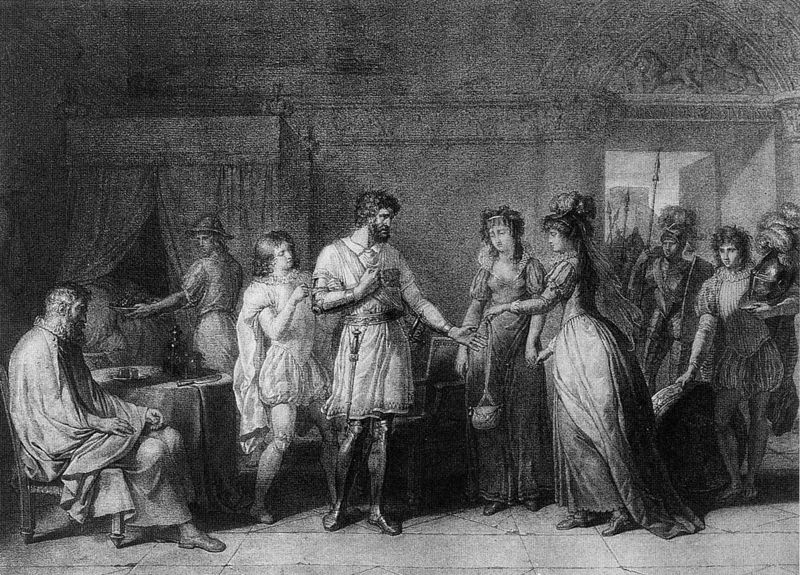
Titel: Der Edelmut des Bayard, Der Edelmut des Bayard
Künstler: Anne Louis Girodet Trioson
Institution: Privatsammlung
Schlagwörter: dunkel, gruppe, hand, kampf, mann, meer, schatten, weiß, frauen, menschen, mädchen, sitzen, damen, fenster, frau, grau, hell, hut, hüte, kleid, kleider, männer, raum, schmuck, schwarz, stuhl, stühle, szene, säule, säulen, tisch, tür, zeichnung, zimmer, dame, haus, schloss, tuch, fest, gesellschaft, rock, bart, bärte, flasche, wand, arme, diener, geschichte, historie, mensch, stehen, stein, innenraum, tischdecke, vorhang, boden, interieur, mantel, tücher, adel, decke, innen, klassizismus, tochter, vater, theater, diadem, pferd, helldunkel, beine, federbusch, relief, parkett, stab, grafik, graphik, monochrom, hof, saal, figuren, krieg, gefolge, historienbild, lanze, soldaten, langeweile, vorhänge, goya, bett, stuck, durchgang, kammer, ankleiden, fein, tor, schild, offen, wage, antike, knabe, philosoph, abschied, kohle, hall, druck, schwarz-weiss, radierung, stich, fliesen, uniform, waffen, soldat, kugel, napoleon, helm, stiefel, herrscher, beutel, geschenk, tasche, ehemann, ritter, armee, rüstung, rom, fries, öffnung, helme, skulpturen, verschwommen, handtasche, spitzbogen, totenbett, antik, toga, empfang, schlos, kostüme, menschengruppe, baldachin, lanzen, platten, hochzeit, tempel, übergabe, löwe, speer, speere, kupferstich, sitzender, opa, spende, wachen, steinplatten, öffnen, himmelbett, fraune, historisch, botschaft, tympanon, alkoven, grafi, oberkleid, ankleide, steinplatte, knappe, rezeption, bittstellerin, philosophen, pumphosen, baldach,in, bodenplatte, bodenplatten, frauenzimmer, innenszene, krankenlage, lstich, stühel, tuischtuch, nobel, rüstng, anhalten